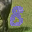
Label: 8